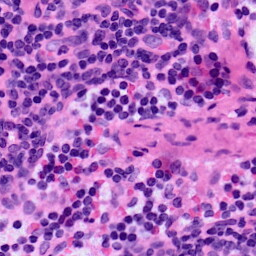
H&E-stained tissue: LymphNode